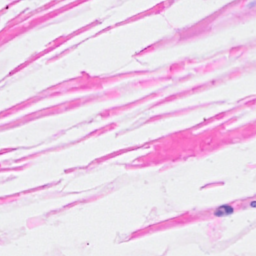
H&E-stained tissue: Breast